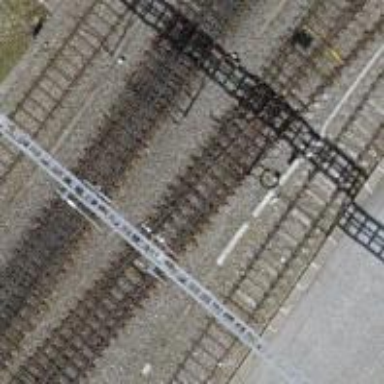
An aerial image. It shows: Railway switch.